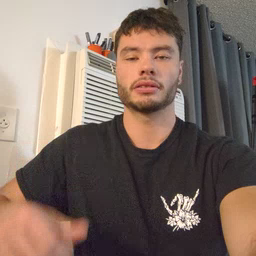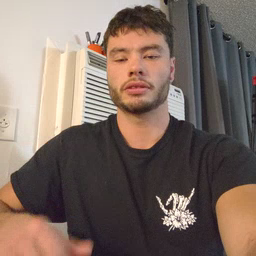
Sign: make